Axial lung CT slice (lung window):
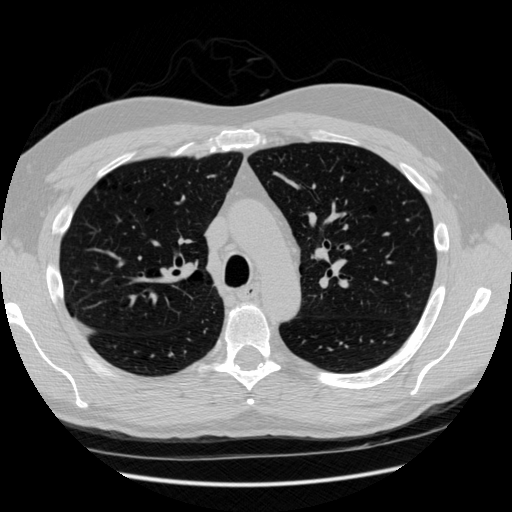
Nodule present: no